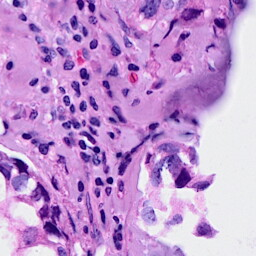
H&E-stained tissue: Ovarian